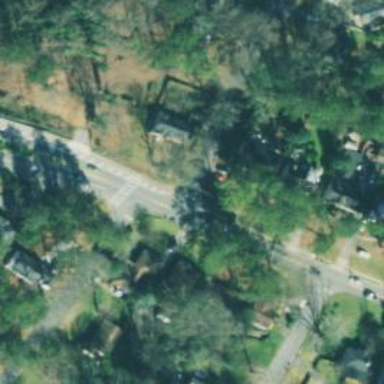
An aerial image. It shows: Road with stop sign.